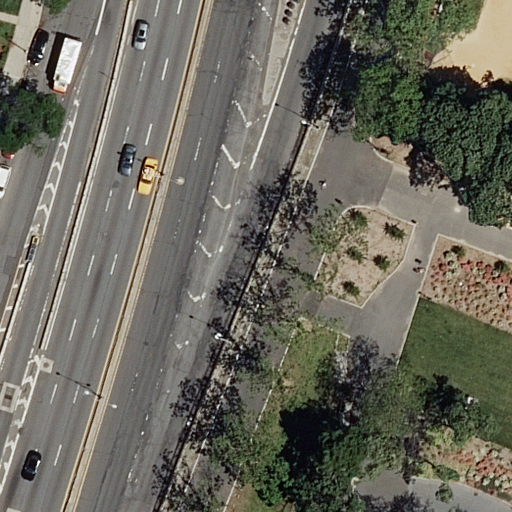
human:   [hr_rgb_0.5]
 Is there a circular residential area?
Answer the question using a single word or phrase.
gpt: no

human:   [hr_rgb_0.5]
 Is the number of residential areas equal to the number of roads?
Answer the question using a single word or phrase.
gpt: no

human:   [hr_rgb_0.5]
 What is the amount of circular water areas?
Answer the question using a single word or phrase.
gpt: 0

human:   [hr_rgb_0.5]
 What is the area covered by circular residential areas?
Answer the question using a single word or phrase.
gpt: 0m2

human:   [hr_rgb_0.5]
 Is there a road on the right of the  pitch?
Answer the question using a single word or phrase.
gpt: no

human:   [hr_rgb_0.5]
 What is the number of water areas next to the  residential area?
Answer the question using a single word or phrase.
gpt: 0

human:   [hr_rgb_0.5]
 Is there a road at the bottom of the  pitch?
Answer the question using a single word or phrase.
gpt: yes

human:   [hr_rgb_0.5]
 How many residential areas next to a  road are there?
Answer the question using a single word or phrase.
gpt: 1

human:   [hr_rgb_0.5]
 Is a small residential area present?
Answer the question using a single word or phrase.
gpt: no

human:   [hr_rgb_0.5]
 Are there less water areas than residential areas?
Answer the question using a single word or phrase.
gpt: yes

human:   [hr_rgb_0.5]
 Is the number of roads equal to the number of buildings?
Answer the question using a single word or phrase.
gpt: no

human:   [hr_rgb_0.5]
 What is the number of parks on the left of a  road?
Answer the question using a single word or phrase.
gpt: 0

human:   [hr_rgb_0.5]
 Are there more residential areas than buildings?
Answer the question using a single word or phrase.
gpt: yes

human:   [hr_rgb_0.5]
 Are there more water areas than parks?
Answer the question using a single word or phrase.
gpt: no

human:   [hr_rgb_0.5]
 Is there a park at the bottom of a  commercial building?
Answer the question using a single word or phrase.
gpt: no

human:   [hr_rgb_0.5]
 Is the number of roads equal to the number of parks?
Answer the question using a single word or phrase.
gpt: no

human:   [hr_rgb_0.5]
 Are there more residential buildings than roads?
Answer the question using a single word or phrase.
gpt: no

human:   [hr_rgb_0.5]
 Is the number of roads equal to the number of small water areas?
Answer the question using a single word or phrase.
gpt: no

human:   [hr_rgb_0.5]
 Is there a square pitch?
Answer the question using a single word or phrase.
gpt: no

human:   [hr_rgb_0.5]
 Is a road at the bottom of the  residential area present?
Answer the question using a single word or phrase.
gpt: yes

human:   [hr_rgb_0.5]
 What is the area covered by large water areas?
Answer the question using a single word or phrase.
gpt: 0m2

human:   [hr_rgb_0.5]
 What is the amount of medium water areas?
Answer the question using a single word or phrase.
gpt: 0

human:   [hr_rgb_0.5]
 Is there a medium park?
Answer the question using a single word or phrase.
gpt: no

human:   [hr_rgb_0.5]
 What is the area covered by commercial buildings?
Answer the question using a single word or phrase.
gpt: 0m2

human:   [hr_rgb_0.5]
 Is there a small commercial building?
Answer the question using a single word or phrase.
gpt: no

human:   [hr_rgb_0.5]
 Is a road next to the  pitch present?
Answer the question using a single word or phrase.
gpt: yes

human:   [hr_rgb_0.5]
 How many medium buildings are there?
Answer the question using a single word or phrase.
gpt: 0

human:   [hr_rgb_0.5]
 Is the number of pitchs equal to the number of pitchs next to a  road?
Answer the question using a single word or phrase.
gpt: yes

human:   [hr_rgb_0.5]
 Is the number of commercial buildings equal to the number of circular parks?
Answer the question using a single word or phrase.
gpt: yes

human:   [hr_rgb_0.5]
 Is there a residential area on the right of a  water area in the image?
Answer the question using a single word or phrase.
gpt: no

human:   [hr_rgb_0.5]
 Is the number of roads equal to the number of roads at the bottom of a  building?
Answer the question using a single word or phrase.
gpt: no

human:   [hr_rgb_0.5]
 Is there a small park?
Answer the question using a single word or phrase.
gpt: no

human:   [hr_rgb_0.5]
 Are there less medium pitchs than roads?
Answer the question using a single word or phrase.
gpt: yes

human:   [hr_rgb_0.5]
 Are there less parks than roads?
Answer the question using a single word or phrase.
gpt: yes

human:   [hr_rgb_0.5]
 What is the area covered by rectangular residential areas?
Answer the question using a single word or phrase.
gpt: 9802m2

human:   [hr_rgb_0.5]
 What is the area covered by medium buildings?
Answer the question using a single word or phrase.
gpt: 0m2